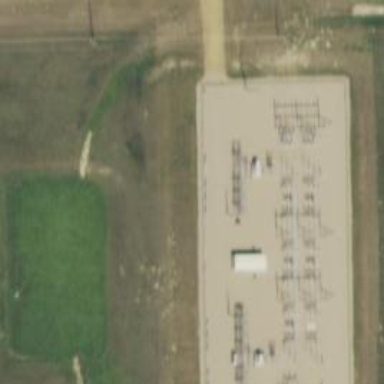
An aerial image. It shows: Mast used for lightning protection.